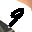
Label: 9